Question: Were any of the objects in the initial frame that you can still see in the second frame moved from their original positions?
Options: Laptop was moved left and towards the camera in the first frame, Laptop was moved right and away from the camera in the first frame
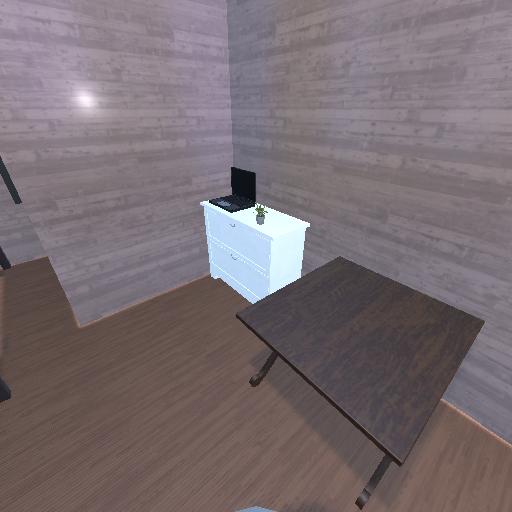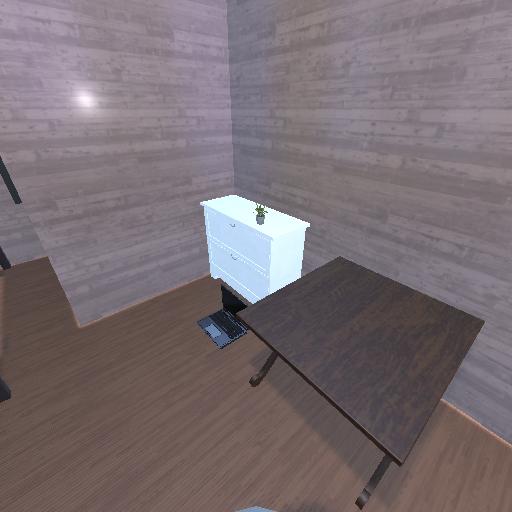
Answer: Laptop was moved left and towards the camera in the first frame